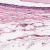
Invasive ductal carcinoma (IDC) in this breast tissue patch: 0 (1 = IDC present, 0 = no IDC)